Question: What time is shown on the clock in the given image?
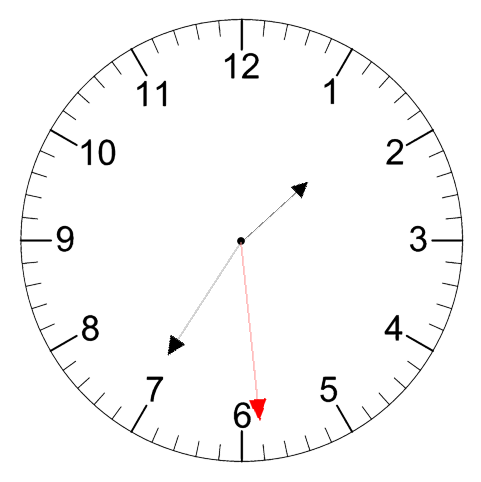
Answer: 01:35:29